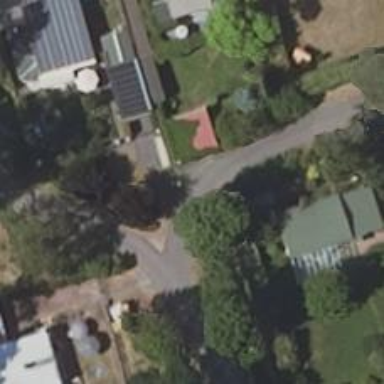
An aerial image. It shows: Residential road with grade 1 tracktype.